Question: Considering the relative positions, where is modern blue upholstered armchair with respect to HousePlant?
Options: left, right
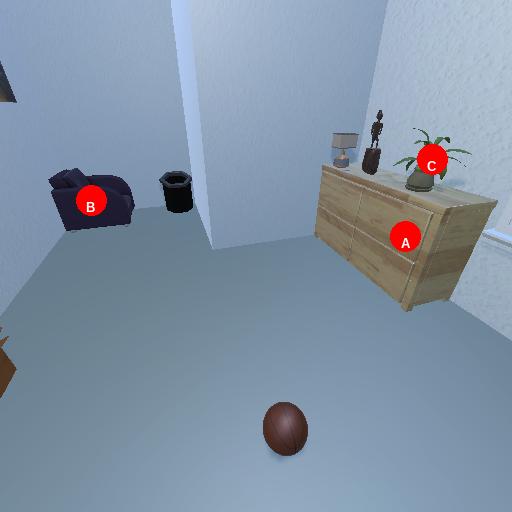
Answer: left